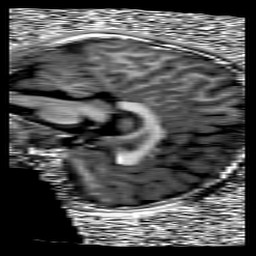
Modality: UNIT1
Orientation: sagittal
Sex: male
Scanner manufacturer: siemens
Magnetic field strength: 3 T
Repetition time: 5 s
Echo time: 0.00355 s